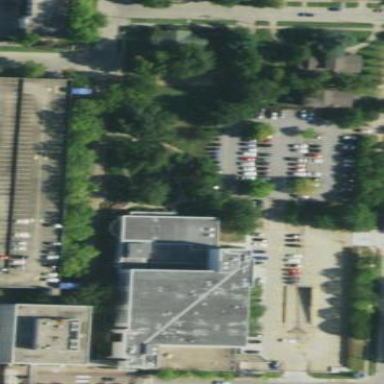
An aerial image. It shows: Hospital building with flat roof.